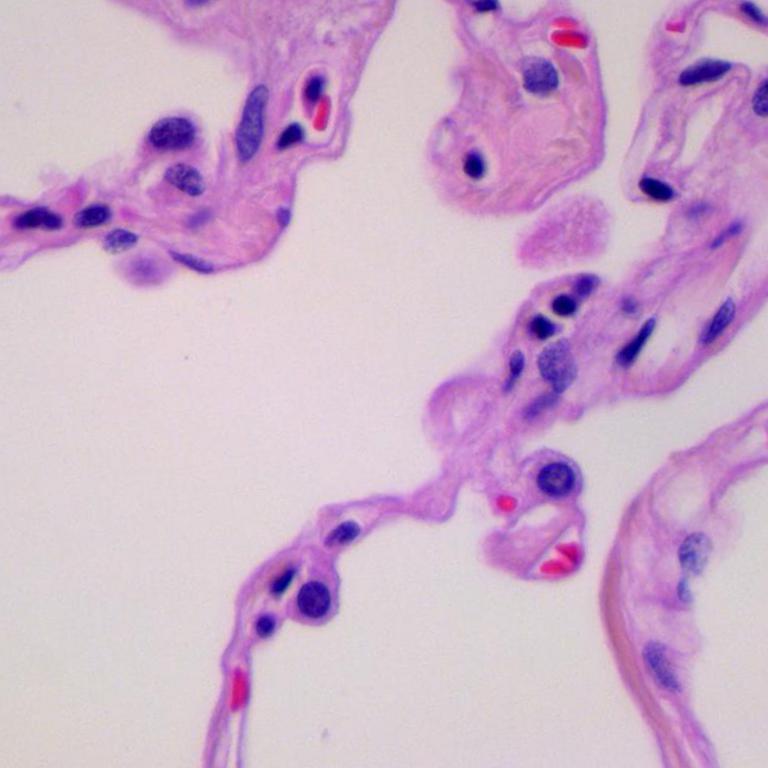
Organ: lung
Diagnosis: benign